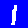
Digit: 1